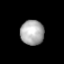
Tissue: lung
Cell type: Epithelial cells
Senescence score: 0.2186
Nuclear area (px): 579
Mean DAPI intensity: 170.206